Question: I have an image that is resized within the app however it looks pretty terrible depending on what it has been scaled to and I dont know how to fix this...

Making the image bigger is not the solution and I have already set the mag and min filters as follows...
'''
gl.glTexParameterf(GL10.GL_TEXTURE_2D, GL10.GL_TEXTURE_MIN_FILTER, GL10.GL_LINEAR);
gl.glTexParameterf(GL10.GL_TEXTURE_2D, GL10.GL_TEXTURE_MAG_FILTER, GL10.GL_LINEAR);
'''
Does anyone know how I can avoid this?
EDIT: Also why is there a black outline around this as there is no border around it in Photoshop, the background is transparent.
Thanks
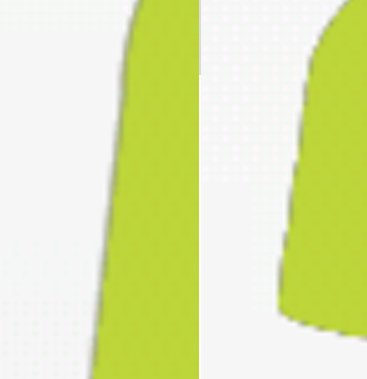
Answer: Strange black borders are normally a sign of using premultiplied alpha when the rendering library isn't expecting it, or vice versa.
See this question: <URL>
It'll also make the antialiasing go funny which will make your image look strangely pixelated, so that's the problem, it could well fix that as well.